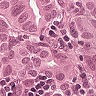
Metastatic tissue present: yes